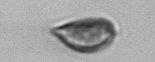
Label: Prorocentrum_triestinum